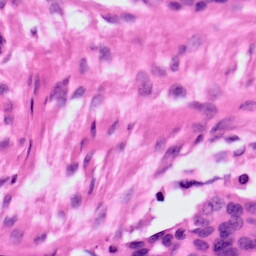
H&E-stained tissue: Ovarian